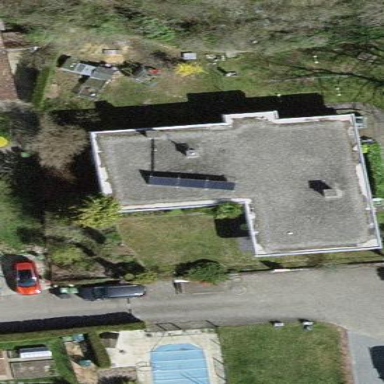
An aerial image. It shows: Detached building.